【题型】解答题　【知识点】平面几何　【难度】hard
在直角梯形 \(ABCD\) 中，\(AD \parallel BC\)，\(\angle B = 90^\circ\)，\(AD = 6\)，\(AB = 4\)，\(BC > AD\)，\(\angle ADC\) 的平分线交边 \(BC\) 于点 \(E\)，点 \(F\) 在线段 \(DE\) 上，射线 \(CF\) 与梯形 \(ABCD\) 的边相交于点 \(G\)。

(1) 如图 1，如果点 \(G\) 与 \(A\) 重合，\(\tan \angle BCD = \frac{4}{3}\)，求 \(BE\) 的长；

(2) 如图 2，如果点 \(G\) 在边 \(AD\) 上，联结 \(BG\)，当 \(DG = 4\)，且 \(\triangle CGB \backsim \triangle BAG\) 时，求 \(\sin \angle BCD\) 的值；

(3) 当 \(F\) 是 \(DE\) 中点，且 \(AG = 1\) 时，求 \(CD\) 的长。
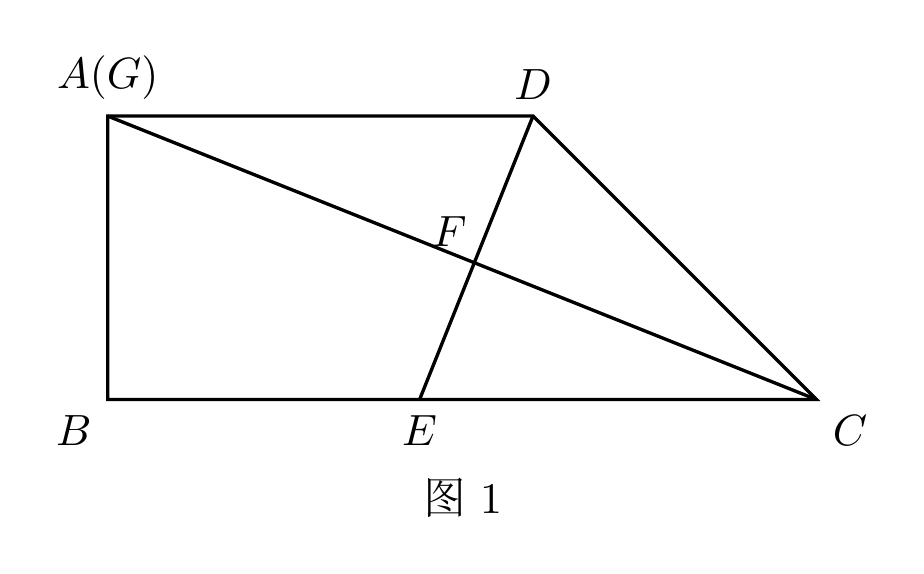
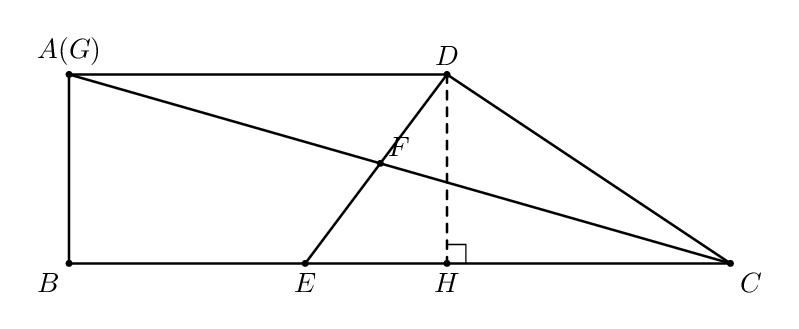
【解答】
【答案】(1) \( 4 \)

(2) \( \frac{\sqrt{2}}{2} \)

(3) \( CD \) 的长为 \( 5 \) 或 \( 9 + \sqrt{7} \)

【分析】(1) 过点 \( D \) 作 \( DH \perp BC \) 于点 \( H \)，利用直角梯形的性质，矩形的判定与性质求得 \( DH \)，利用直角三角形的边角关系定理求得 \( CH \)，利用勾股定理求得 \( CD \)，利用角平分线的定义和平行线的性质得到 \( CD = CE \)，则 \( BE = BC - CE \)；

(2) 过点 \( D \) 作 \( DM \perp BC \) 于点 \( M \)，利用(1)的结论，勾股定理和相似三角形的判定与性质求得 \( BC \)，\( CM \)，再利用等腰直角三角形的判定与特殊角的三角函数值解答即可；

(3) 利用分类讨论的方法分两种情况讨论解答：①当点 \( G \) 在 \( AD \) 上时，利用等腰三角形的三线合一的性质，全等三角形的判定与性质解答即可；②当点 \( G \) 在 \( AB \) 上时，连接 \( DG \)，\( GE \)，延长 \( DG \)，\( CG \) 交于点 \( N \)，利用勾股定理求得 \( BE \)，利用相似三角形的判定与性质求得 \( AN \)，再利用全等三角形的判定与性质解答即可。

【详解】(1) 解：过点 \( D \) 作 \( DH \perp BC \) 于点 \( H \)，如图，

\(
\because AD \parallel BC,\ \angle B = 90^\circ,
\)

\(
\therefore \angle BAD = 90^\circ,
\)

\(
\because DH \perp BC,
\)

\(
\therefore \text{四边形 } ABHD \text{ 为矩形},
\)

\(
\therefore DH = AB = 4,\ BH = AD = 6,
\)

\(
\because \tan \angle BCD = \frac{4}{3},
\)

\(
\therefore \frac{DH}{CH} = \frac{4}{3},
\)

\(
\therefore CH = 3,
\)

\(
\therefore CD = \sqrt{CH^2 + DH^2} = 5,
\)

\(
\because AD \parallel BC,
\)

\(
\therefore \angle ADE = \angle DEC,
\)

\(
\because \angle ADE = \angle CDE,
\)

\(
\therefore \angle CDE = \angle CED,
\)

\(
\therefore CE = CD = 5,
\)

\(
\because BC = BH + CH = 9,
\)

\(
\therefore BE = BC - CE = 9 - 5 = 4;
\)

(2) 过点 \( D \) 作 \( DM \perp BC \) 于点 \( M \)，如图，

由 (1) 知：\( AD = BM = 6,\ DM = AB = 4,\ CD = CE \)，

\(
\because DG = 4,\ AD = 6,
\)

\(
\therefore AG = 2,
\)

\(
\therefore BG = \sqrt{AB^2 + AG^2} = 2\sqrt{5},
\)

\(
\because \triangle CGB \backsim \triangle BAG,
\)

\(
\therefore \angle BAG = \angle CGB = 90^\circ,\ \frac{BG}{AG} = \frac{BC}{BG},
\)

\(
\therefore \frac{2\sqrt{5}}{2} = \frac{BC}{2\sqrt{5}},
\)

\(
\therefore BC = 10,
\)

\(
\therefore CM = BC - BM = 4,
\)

\(
\because DM = CM = 4,
\)

\(
\therefore \triangle DMC \text{ 为等腰直角三角形},
\)

\(
\therefore \angle BCD = \angle CDM = 45^\circ,
\)

\(
\therefore \sin \angle BCD = \sin 45^\circ = \frac{\sqrt{2}}{2};
\)

(3) ① 当点 \( G \) 在 \( AD \) 上时，如图，

由 (1) 知：\( CD = CE \)，

\(
\because F \text{ 是 } DE \text{ 中点},
\)

\(
\therefore CF \perp DE.
\)

在 \( \triangle DGF \) 和 \( \triangle DCF \) 中，
\[
\begin{cases}
\angle GDF = \angle CDF \\
DF = DF \\
\angle DFG = \angle DFC = 90^\circ
\end{cases},
\]

\(
\therefore \triangle DGF \cong \triangle DCF \ (\text{ASA}),
\)

\(
\therefore DG = DC,
\)

\(
\because AG = 1,\ AD = 6,
\)

\(
\therefore DG = 5,
\)

\(
\therefore CD = DG = 5;
\)

② 当点 \( G \) 在 \( AB \) 上时，连接 \( DG \)，\( GE \)，延长 \( DG \)，\( CG \) 交于点 \( N \)，如图，

由 (1) 知：\( CD = CE \)，

\(
\because F \text{ 是 } DE \text{ 中点},
\)

\(
\therefore CF \perp DE,
\)

\(
\therefore CG \text{ 为 } DE \text{ 的垂直平分线},
\)

\(
\therefore GD = GE,
\)

\(
\therefore GD^2 = GE^2,
\)

\(
\therefore AG^2 + AD^2 = BG^2 + BE^2,
\)

\(
\therefore 1^2 + 6^2 = 3^2 + BE^2,
\)

\(
\therefore BE = 2\sqrt{7},
\)

\(
\because AD \parallel BC,
\)

\(
\therefore \triangle ANG \backsim \triangle BCG,
\)

\(
\therefore \frac{AG}{BG} = \frac{AN}{BC},
\)

\(
\therefore \frac{1}{3} = \frac{AN}{BC},
\)

在 \( \triangle DNF \) 和 \( \triangle DCF \) 中，
\[
\begin{cases}
\angle NDF = \angle CDF \\
DF = DF \\
\angle NFD = \angle CFD = 90^\circ
\end{cases},
\]

\(
\therefore \triangle DNF \cong \triangle DCF \ (\text{AAS}),
\)

\(
\therefore CD = ND,
\)

设 \( CD = x \)，
则 \( BC = CE + BE = x + 2\sqrt{7} \)，\( AN = DN - DA = CD - DA = x - 6 \)，

\(
\therefore \frac{1}{3} = \frac{x - 6}{x + 2\sqrt{7}},
\)

解得：\( x = 9 + \sqrt{7},
\)

\(
\therefore CD = 9 + \sqrt{7},
\)

综上，\( CD \) 的长为 \( 5 \) 或 \( 9 + \sqrt{7} \).

【点睛】本题主要考查了直角梯形的性质，平行线的性质，矩形的判定与性质，直角三角形的性质，直角三角形的边角关系定理，勾股定理，全等三角形的判定与性质，相似三角形的判定与性质，角平分线的定义，等腰三角形的判定与性质，过梯形的上底的一点作高线是解决此类问题常添加的辅助线。
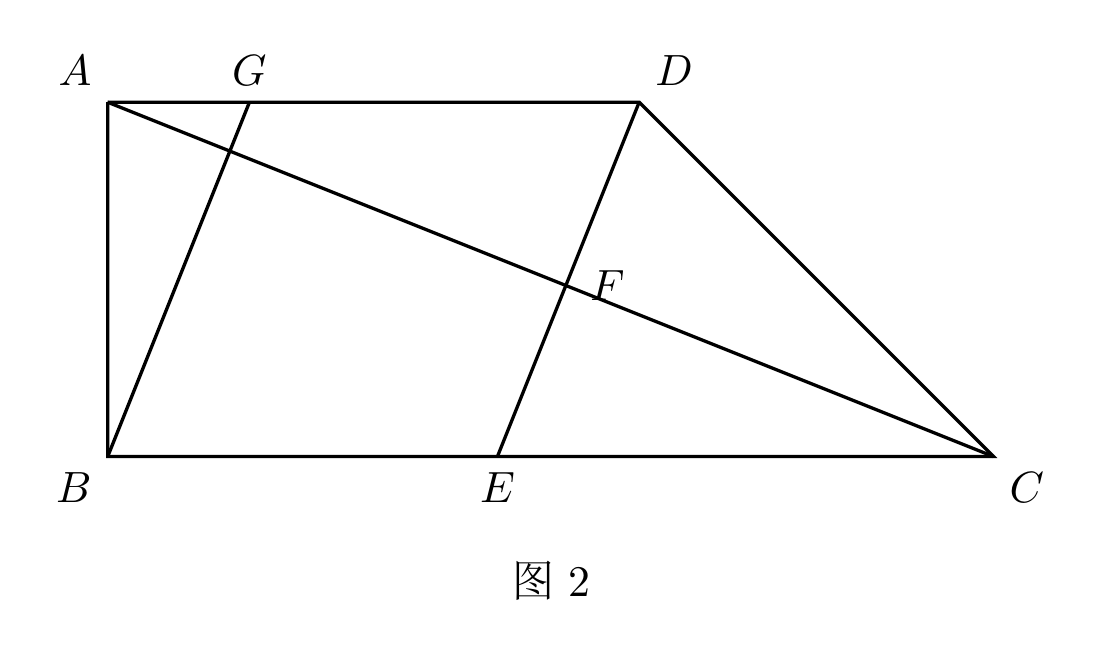
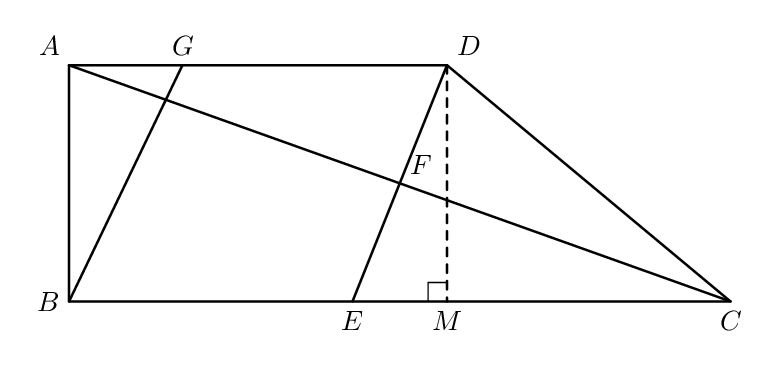
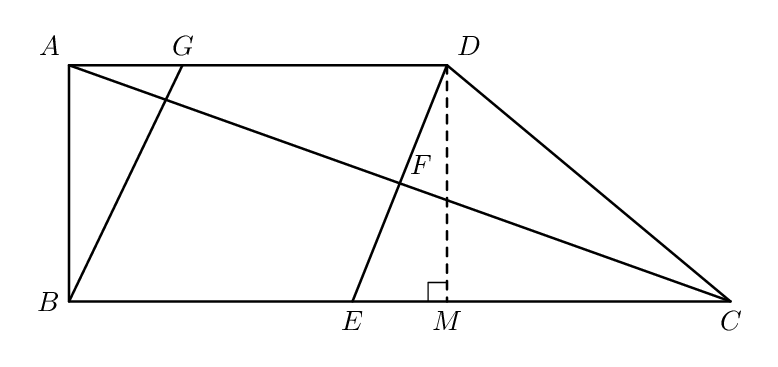
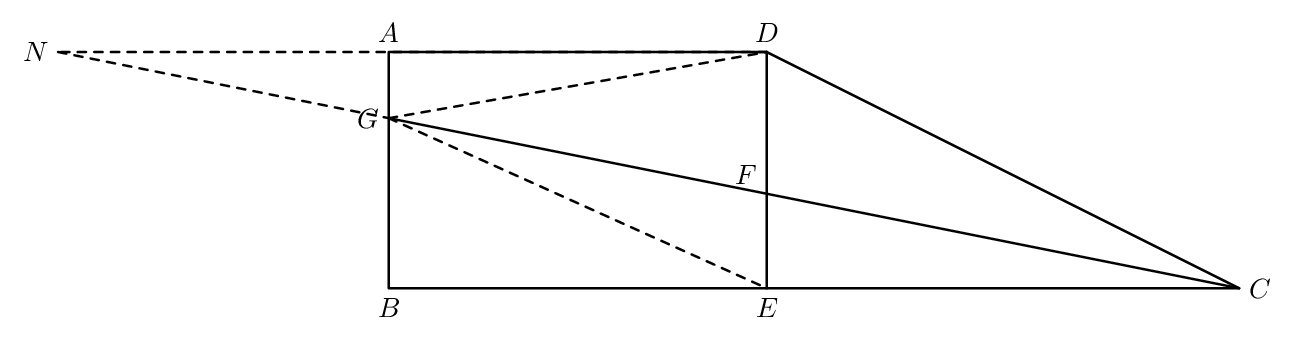